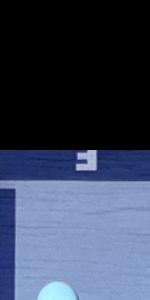
Label: Empty